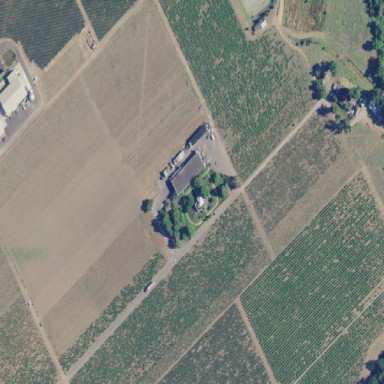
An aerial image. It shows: Vineyard where grapes are grown.